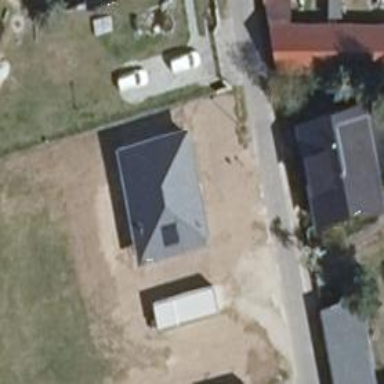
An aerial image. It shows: Detached building with hipped roof. The roof orientation is along with grey color.